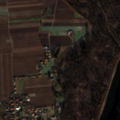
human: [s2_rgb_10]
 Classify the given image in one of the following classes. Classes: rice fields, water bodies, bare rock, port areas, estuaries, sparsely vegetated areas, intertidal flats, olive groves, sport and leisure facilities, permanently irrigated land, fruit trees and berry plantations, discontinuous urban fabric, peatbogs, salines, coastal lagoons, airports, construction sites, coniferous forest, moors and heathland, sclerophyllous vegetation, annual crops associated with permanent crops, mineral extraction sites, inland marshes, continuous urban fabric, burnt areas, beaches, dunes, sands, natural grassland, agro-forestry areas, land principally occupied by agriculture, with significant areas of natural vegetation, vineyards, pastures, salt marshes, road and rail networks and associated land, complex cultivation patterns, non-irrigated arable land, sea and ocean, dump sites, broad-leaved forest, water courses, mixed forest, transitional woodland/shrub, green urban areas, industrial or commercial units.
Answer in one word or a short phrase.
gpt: discontinuous urban fabric, non-irrigated arable land, broad-leaved forest, water courses